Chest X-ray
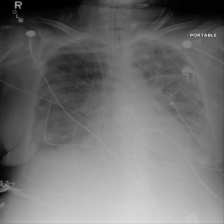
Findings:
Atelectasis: negative
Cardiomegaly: negative
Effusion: negative
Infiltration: negative
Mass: negative
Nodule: negative
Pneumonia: negative
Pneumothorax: negative
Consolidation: negative
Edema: negative
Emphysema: negative
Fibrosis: negative
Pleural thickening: negative
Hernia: negative